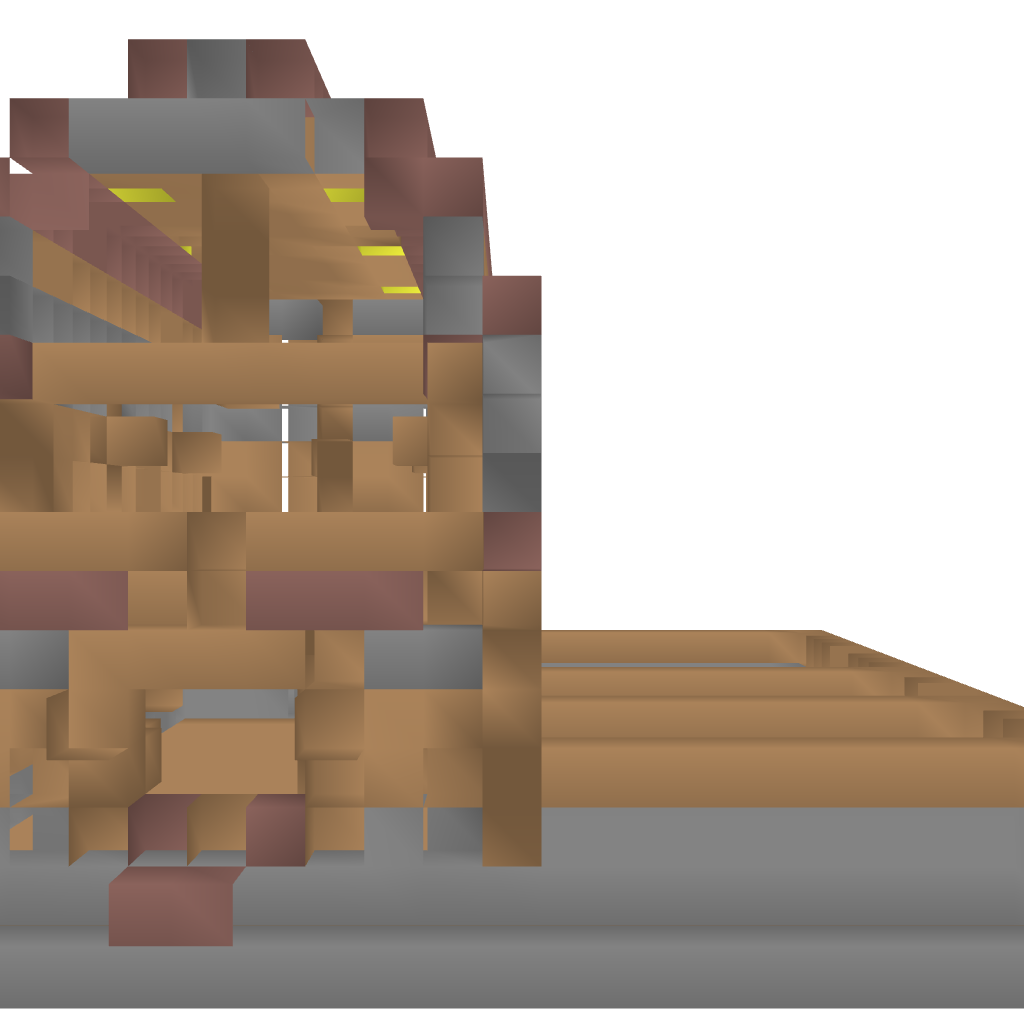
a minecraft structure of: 3 Stall Barn bad low quality